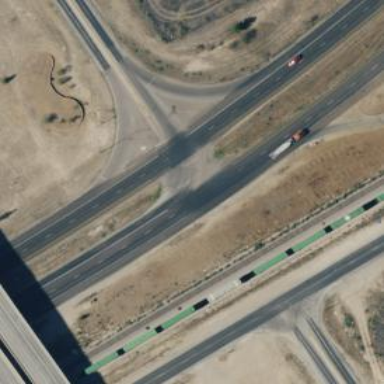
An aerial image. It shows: Motorway link.